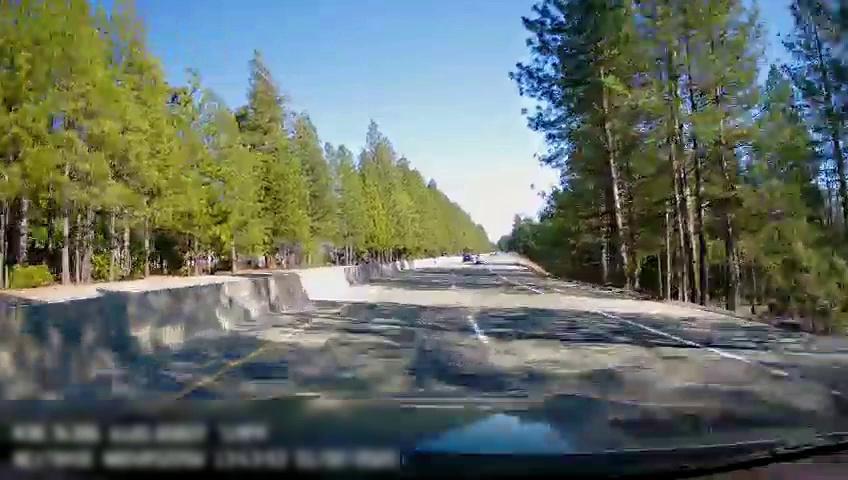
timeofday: Day
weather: Sunny
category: Drivable Space
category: Vehicles | Car
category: Vehicles | Car
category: Lanes | Alternate Lane
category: Lanes | Current Lane
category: Lanes | Alternate Lane